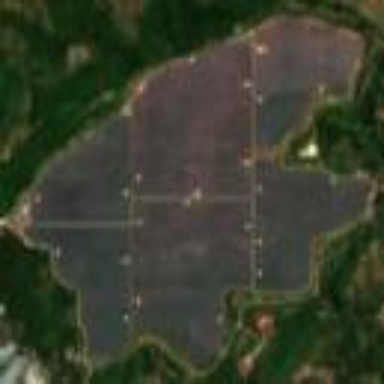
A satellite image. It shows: Solar power plant using photovoltaic technology.